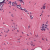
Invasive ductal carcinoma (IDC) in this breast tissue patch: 0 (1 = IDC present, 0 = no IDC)